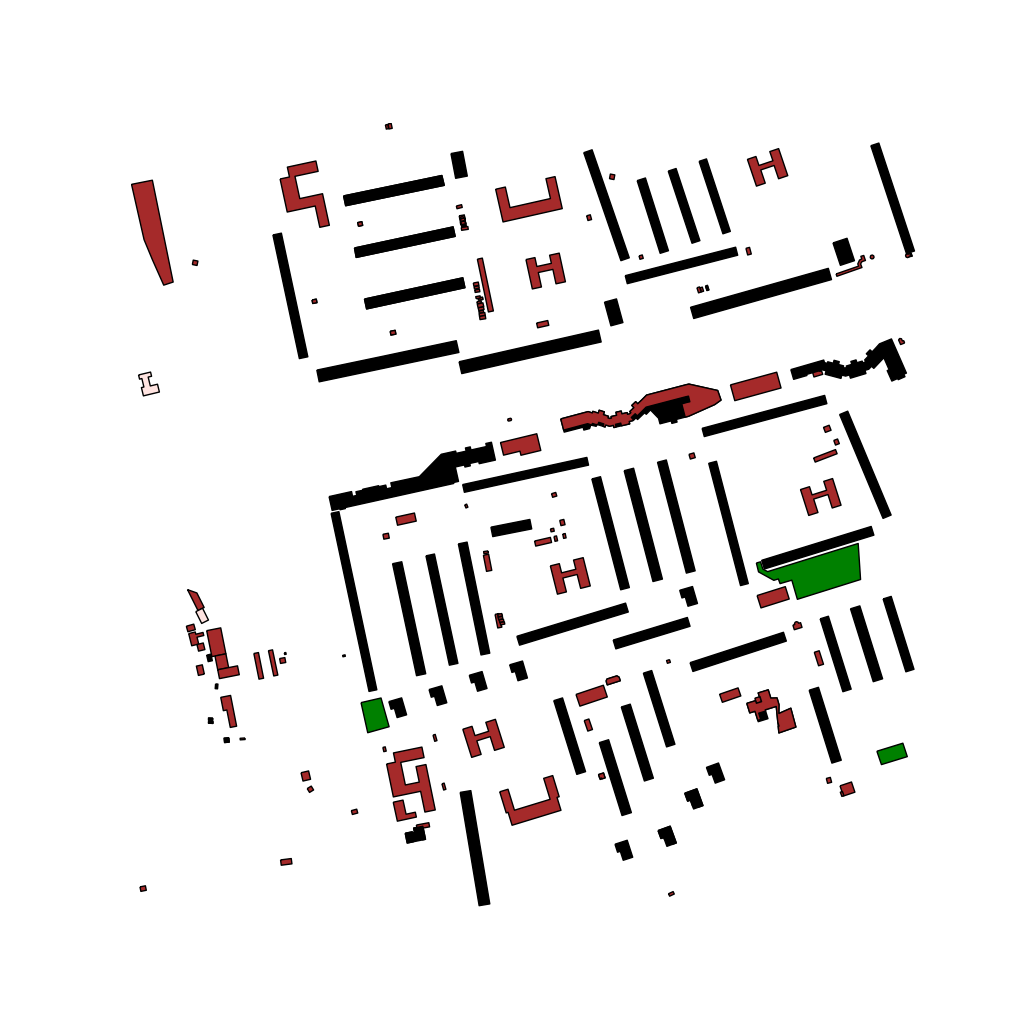
Tags: overhead vector_map, business, recreation, residential, special, modern, soviet, high_rise, individual_rise, low_rise, density_2, Building, Facility, Gas, Park, 1.0 km²